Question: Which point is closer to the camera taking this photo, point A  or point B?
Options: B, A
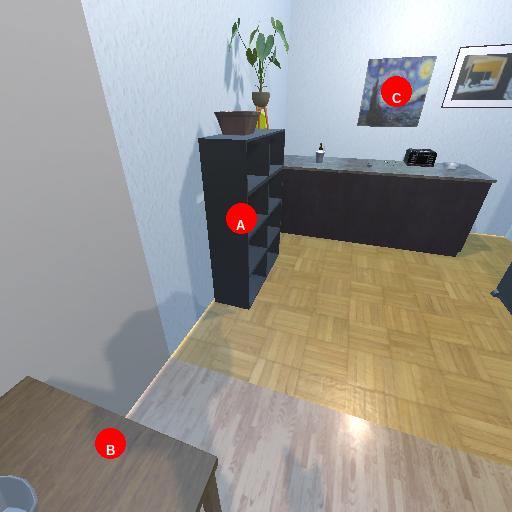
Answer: B